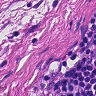
Metastatic tissue present: yes